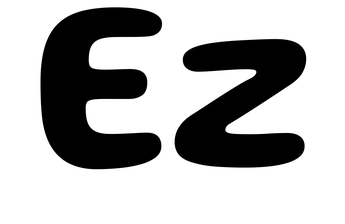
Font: Gluten_SemiBold